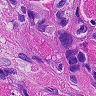
Metastatic tissue present: yes